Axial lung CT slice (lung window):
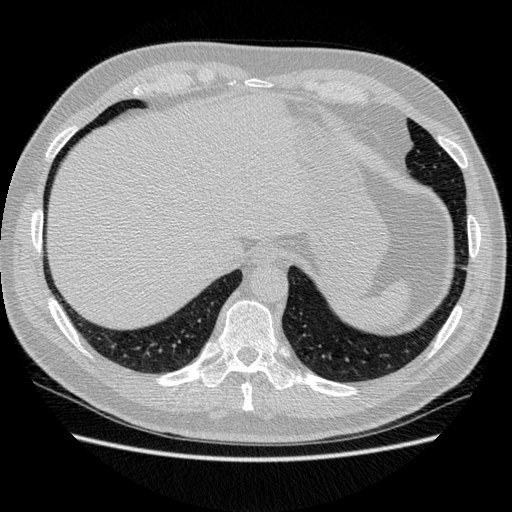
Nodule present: no